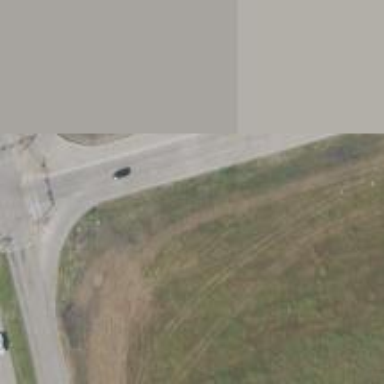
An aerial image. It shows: Secondary road.